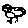
Label: bird